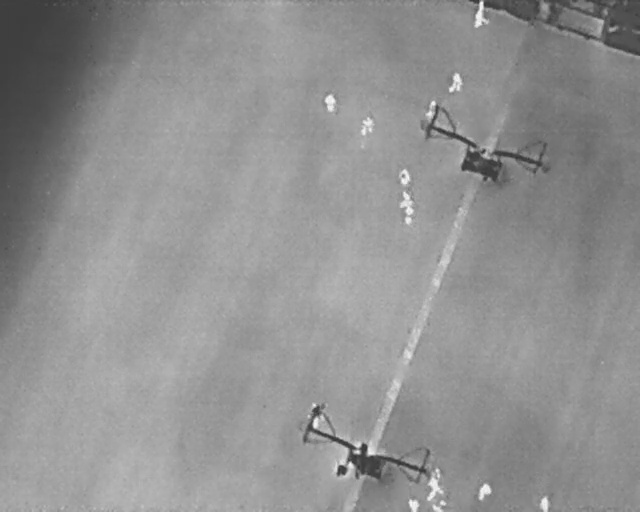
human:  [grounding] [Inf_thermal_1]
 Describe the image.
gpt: In the satellite image, there is  <ref>1 large person </ref> <box>[[72, 1, 77, 4, 2]]</box> located at top right,  <ref>1 medium person </ref> <box>[[69, 14, 73, 17, 2]]</box> located at top right,  <ref>3 medium person </ref> <box>[[65, 20, 69, 22, 16], [49, 18, 53, 21, 2], [55, 23, 59, 25, 2]]</box> located at top,  <ref>3 medium person </ref> <box>[[61, 33, 64, 35, 2], [62, 37, 65, 39, 2], [62, 41, 65, 42, 2]]</box> located at center,  <ref>2 large person </ref> <box>[[47, 79, 51, 82, 2], [65, 92, 70, 96, 2]]</box> located at bottom,  <ref>2 medium person </ref> <box>[[63, 97, 65, 99, 2], [67, 96, 69, 100, 2]]</box> located at bottom,  <ref>2 medium person </ref> <box>[[74, 94, 77, 97, 13], [83, 97, 86, 99, 2]]</box> located at bottom right.